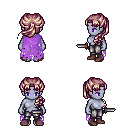
a pixel art fantasy rpg character, female body template, dark elf, purple skin, maroon tattered cape, metal pants, white blonde princess hairstyle, maroon shoes, dagger, four views (front, back, left, right), 2x2 character sprite sheet, small pixel art, hard edges, no anti-aliasing